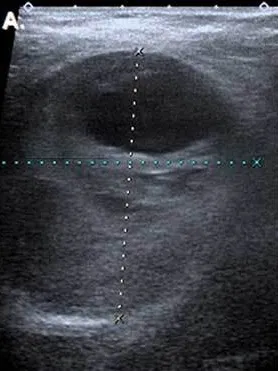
Ultrasonography of the axillary masses. Transverse section show 67 x 45 mm partially thrombosed aneurysm on the right.
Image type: radiology (ultrasound)